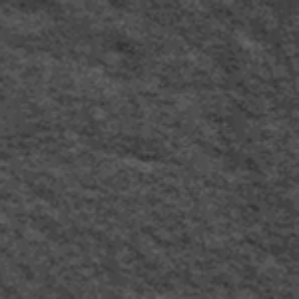
Label: frost